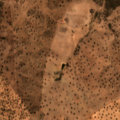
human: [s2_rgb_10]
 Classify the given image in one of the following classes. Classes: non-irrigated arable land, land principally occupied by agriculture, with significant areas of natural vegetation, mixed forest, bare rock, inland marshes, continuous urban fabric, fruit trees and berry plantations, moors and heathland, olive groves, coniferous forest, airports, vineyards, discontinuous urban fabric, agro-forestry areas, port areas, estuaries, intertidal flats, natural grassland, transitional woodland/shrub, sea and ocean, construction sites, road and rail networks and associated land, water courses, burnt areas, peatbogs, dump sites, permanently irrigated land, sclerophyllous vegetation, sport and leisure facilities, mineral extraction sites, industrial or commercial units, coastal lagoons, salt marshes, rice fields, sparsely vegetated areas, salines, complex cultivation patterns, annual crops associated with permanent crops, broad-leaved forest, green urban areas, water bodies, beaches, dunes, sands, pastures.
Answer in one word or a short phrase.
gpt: non-irrigated arable land, olive groves, agro-forestry areas, broad-leaved forest, transitional woodland/shrub